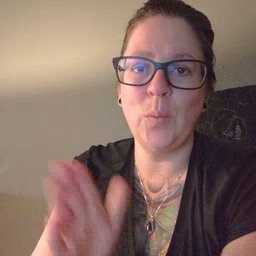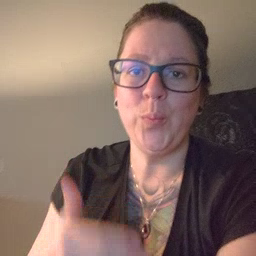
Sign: room